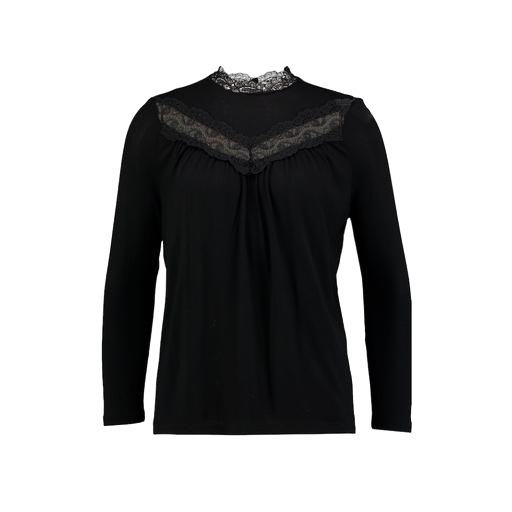
black plus size lace-yoke jersey t-shirt, lace-yoke t-shirt, black lace-yoke jersey t-shirt, white background